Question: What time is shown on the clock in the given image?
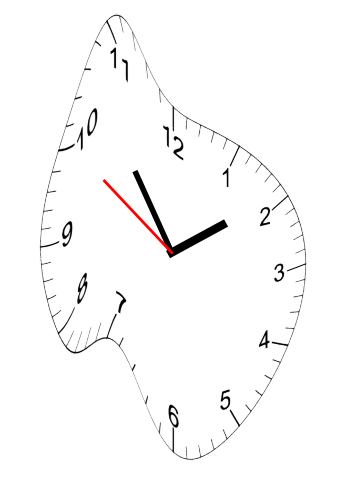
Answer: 01:53:50